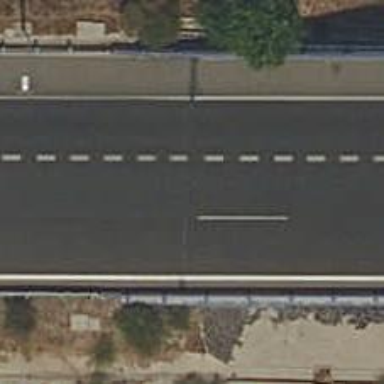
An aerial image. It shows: Bridge over motorway.